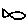
Label: fish